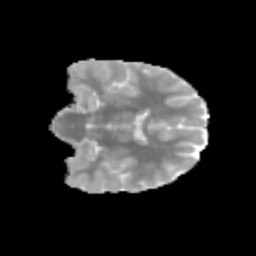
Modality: MD
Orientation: coronal
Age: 10
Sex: female
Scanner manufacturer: siemens
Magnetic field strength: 3 T
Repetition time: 3.8 s
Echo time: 0.07 s